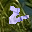
Label: 2